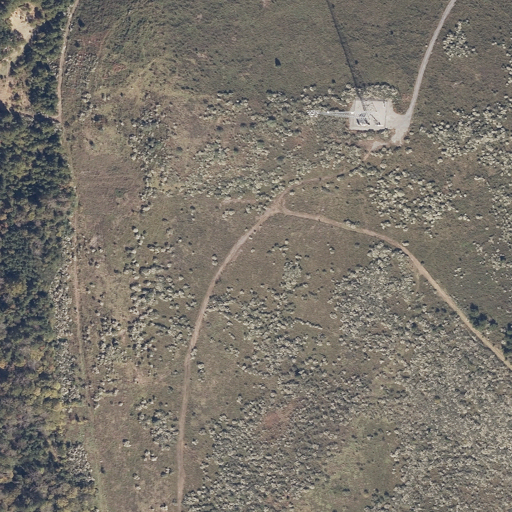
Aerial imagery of mountain in Alabama named Bear Pen Mountain containing deciduous forest, shrub, mixed forest, and evergreen forest